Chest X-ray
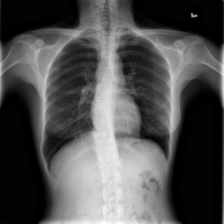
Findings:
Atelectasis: negative
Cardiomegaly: negative
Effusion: negative
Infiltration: negative
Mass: negative
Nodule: negative
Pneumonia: negative
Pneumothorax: negative
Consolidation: negative
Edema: negative
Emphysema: negative
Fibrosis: negative
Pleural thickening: negative
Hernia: negative